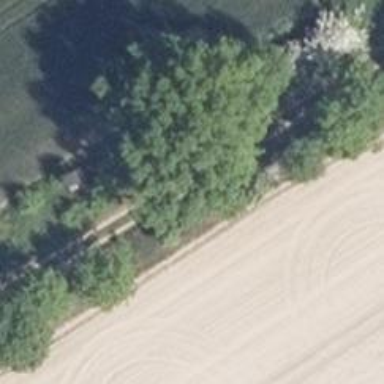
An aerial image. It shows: Single tag "natural: tree."